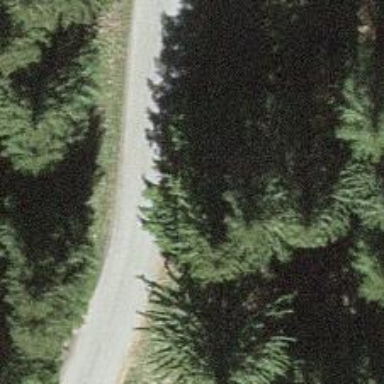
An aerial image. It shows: Well-maintained track road of grade 1.